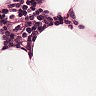
Metastatic tissue present: no